Question: I get this error: "Column count doesn't match value count at row 1"
'''
<?php
mysql_connect("$host", "$username", "$password") or die(mysql_error());
echo"Connected";
mysql_select_db("$database") or die(mysql_error());
echo"Database Found";
mysql_query("INSERT INTO $table(id, author, title, savetext) VALUES ('1','id1')") or die(mysql_error());
mysql_query("INSERT INTO $table(id, author, title, savetext) VALUES ('2','author1')") or die(mysql_error());
mysql_query("INSERT INTO $table(id, author, title, savetext) VALUES ('3','title1')") or die(mysql_error());
mysql_query("INSERT INTO $table(id, author, title, savetext) VALUES ('4','savetext1')") or die(mysql_error());
echo"Data Inserted";
mysql_close();
?>
'''

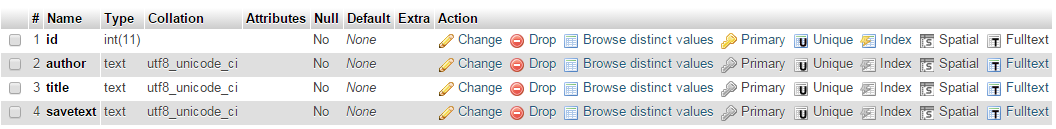
Answer: I think you are trying to insert values into each column with individual statements? No no no, just do it all in one statement.
'''
mysql_query("INSERT into $table (id, author, title, savetext) VALUES ('id1', 'author1', 'title1', 'savetext1')");
'''
Now, go read up on Mysqli before heads explode on StackOverflow because mysql commands are deprecated and vulnerable to sql injections and other bad things.